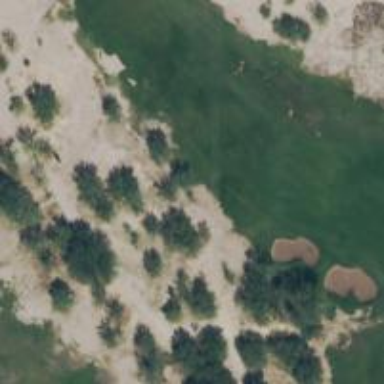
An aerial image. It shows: Path for golf carts.